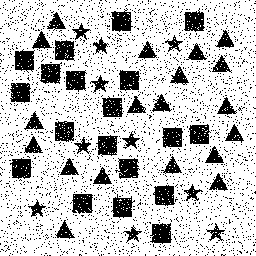
Squares: 19
Triangles: 19
Stars: 10
Total shapes: 48